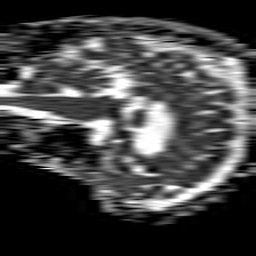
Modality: ADC
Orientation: sagittal
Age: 63
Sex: male
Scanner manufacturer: philips
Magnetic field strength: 1.5 T
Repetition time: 4.6 s
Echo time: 0.08631 s